Question: I have some CSS that renders correctly normally when it's not being animated but doesn't render correctly when animated. Some clipping that should occur does not during the animation but snaps back as soon as it finishes.

The last frame is what it looks like after it animates.
It only happens when I select the elements by class (i.e. '$('[class="chatbubble"] :first')').
If I attach an id to the div and select it via '$('#id')', it animates perfectly.
Here is my animation code:
'''
function animate() {
var dom = $('[class="chatbubble"] :first');
var chatmessage = dom.find('[class="chatmessage"]');
var speed = 1500;
soundManager.play('bloop');
var wd = dom.width();
var ht = dom.height();
var fs = chatmessage.css('fontSize');
dom.css('width',0);
dom.css('marginTop',parseInt(ht/9));
dom.animate({ width:wd, marginTop:0 },speed).css('overflow', 'visible');
chatmessage.css('font-size',0);
chatmessage.animate({ fontSize:fs },speed).css('overflow', 'visible');
}
'''
I'm not very familiar with jQuery so I don't know what could be causing it.
Can anyone help?
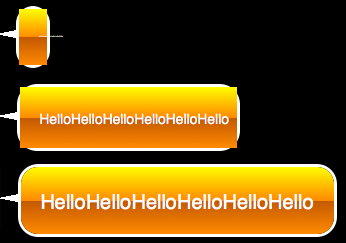
Answer: Oh god, I can't believe this. I found the solution 5 minutes after I posted it.
The solution was to simply use the '$('#chatbox').find('[class="chatbubble"]:first')' as the selector instead of '$('#chatbox').find('[class="chatbubble"] :first')'.